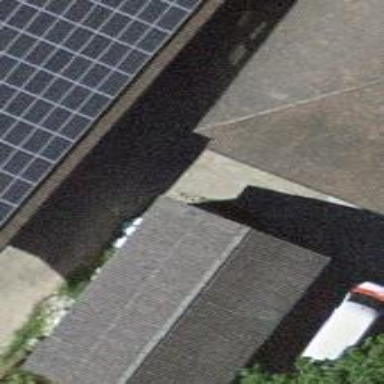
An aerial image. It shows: Garage.